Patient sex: M
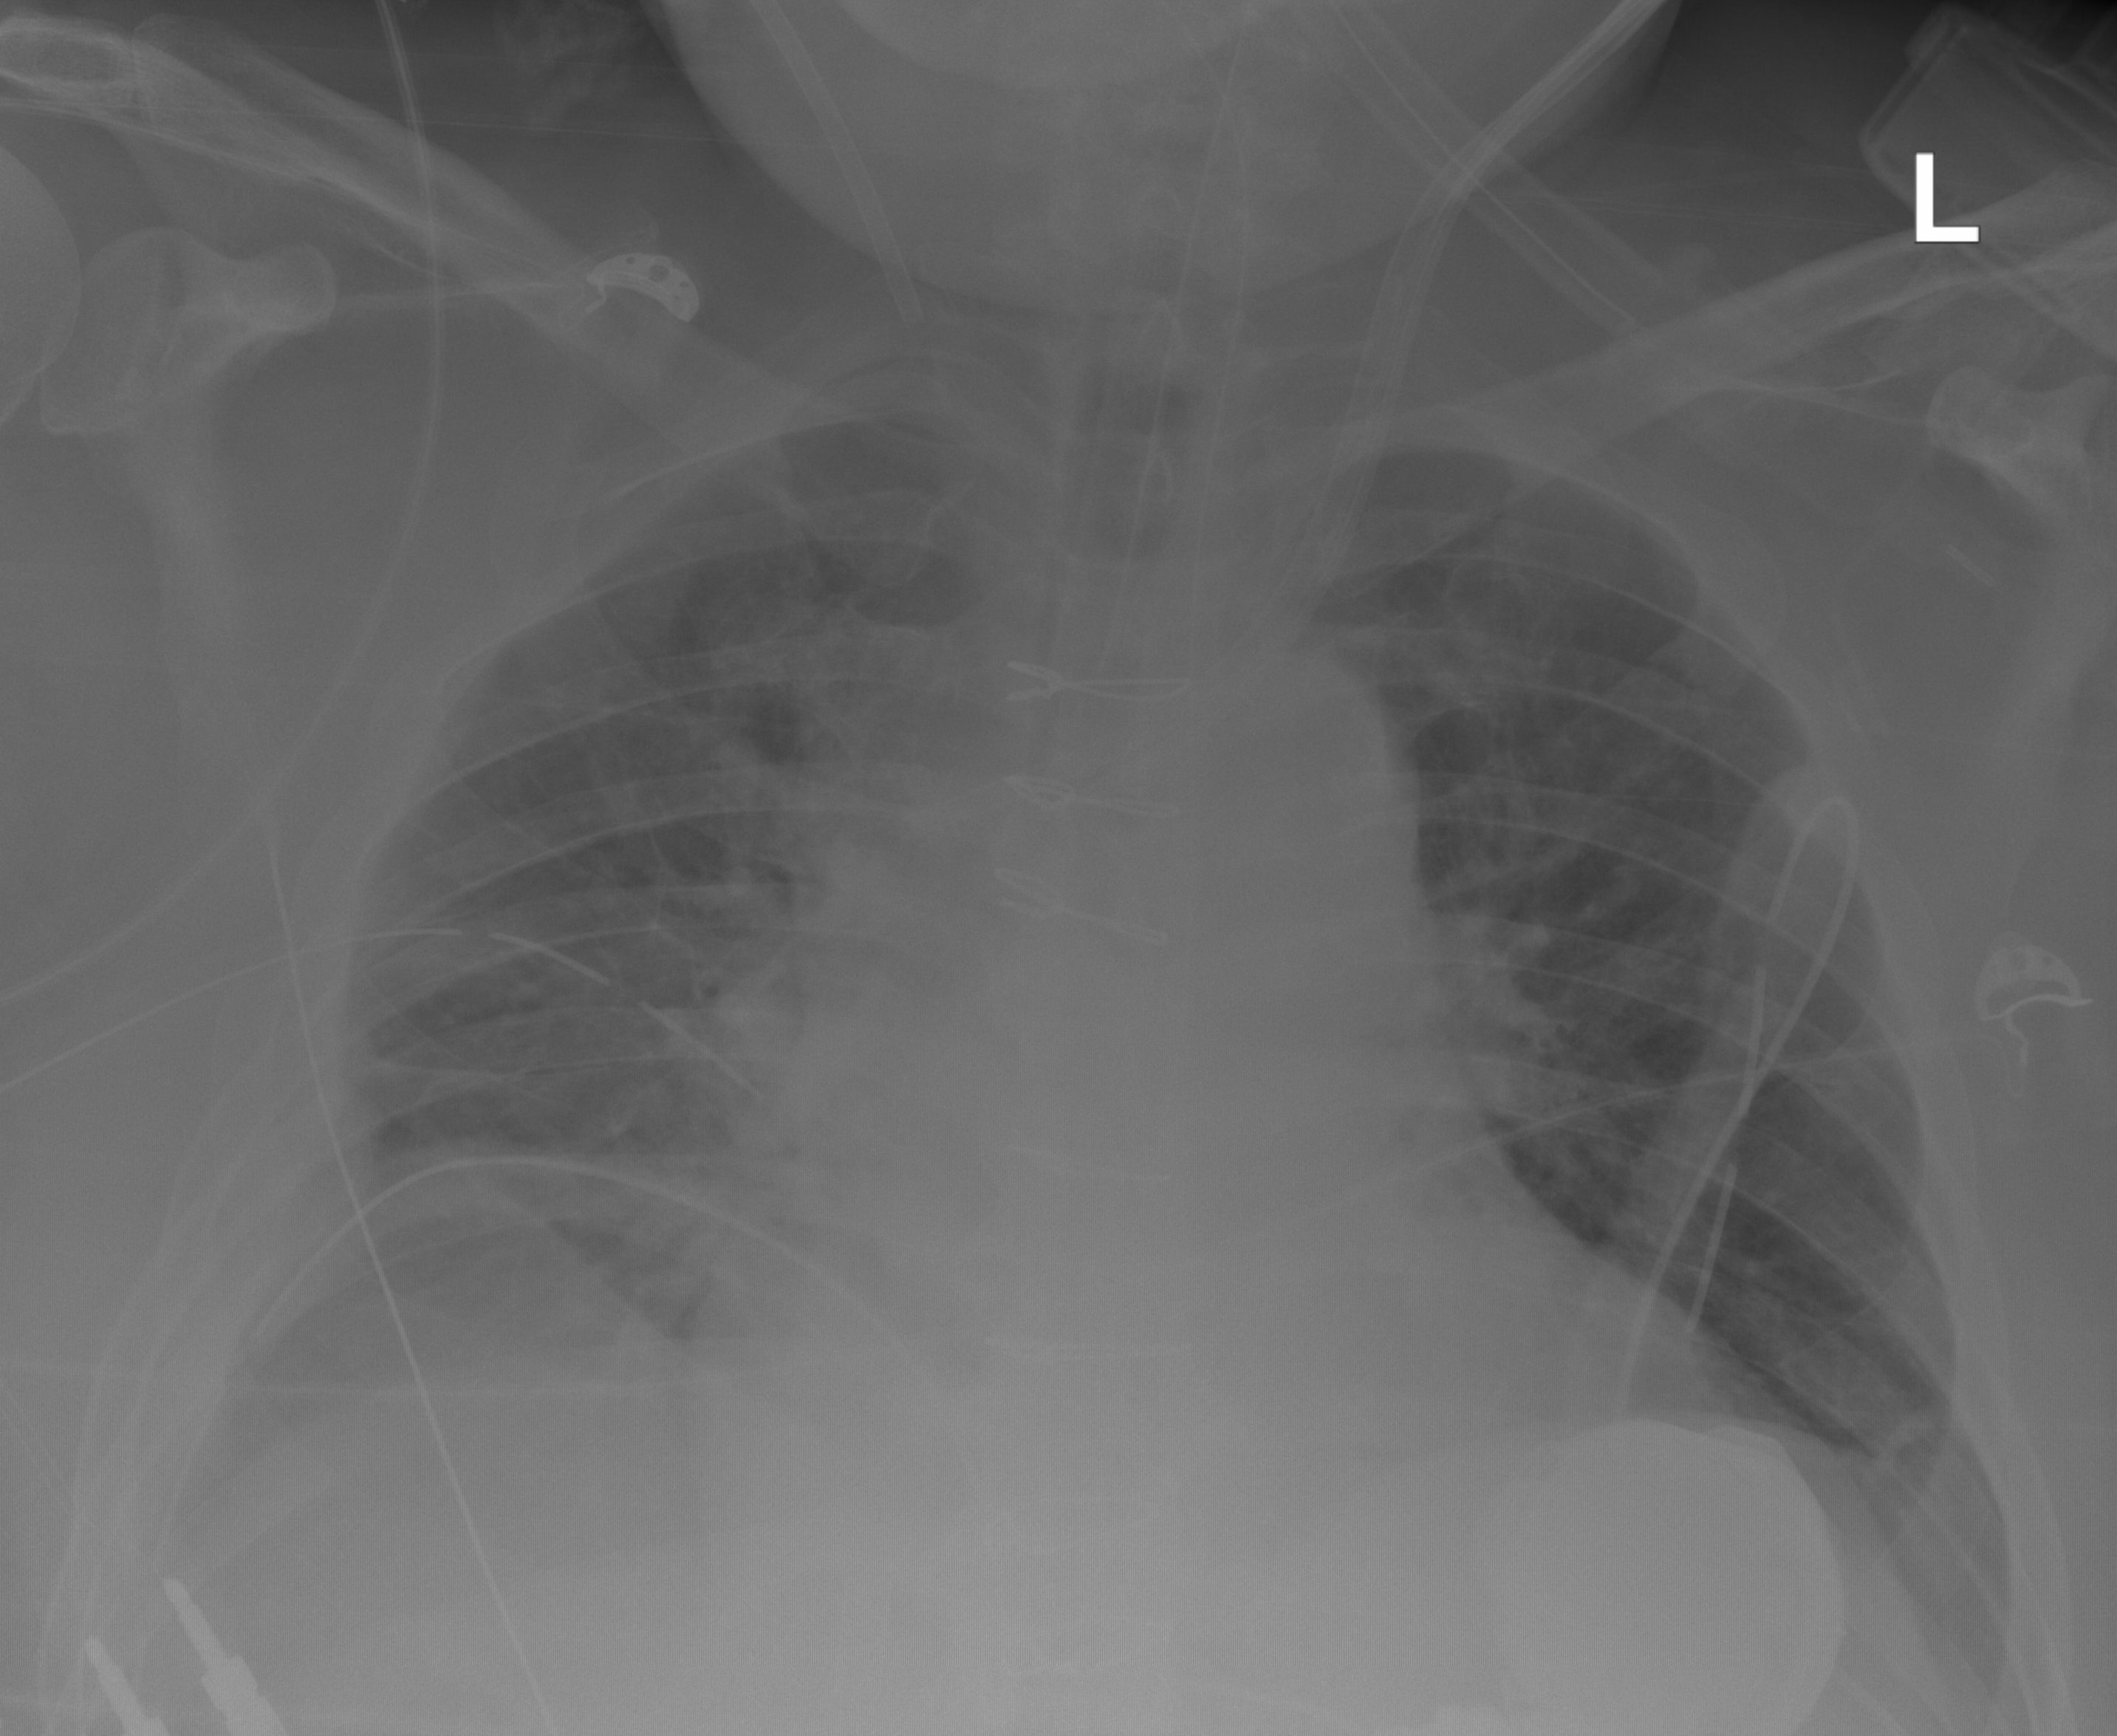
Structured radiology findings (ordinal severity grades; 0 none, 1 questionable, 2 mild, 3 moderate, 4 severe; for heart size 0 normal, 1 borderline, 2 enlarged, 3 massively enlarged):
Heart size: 2
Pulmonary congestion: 2
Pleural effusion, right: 2
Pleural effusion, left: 1
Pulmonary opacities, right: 2
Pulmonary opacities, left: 1
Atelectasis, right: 2
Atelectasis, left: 0